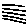
Label: line